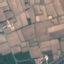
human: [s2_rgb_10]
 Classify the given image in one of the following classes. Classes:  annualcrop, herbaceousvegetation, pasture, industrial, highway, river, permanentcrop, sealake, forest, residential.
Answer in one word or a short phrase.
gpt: PermanentCrop